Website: bh-photo
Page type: customer-info-address
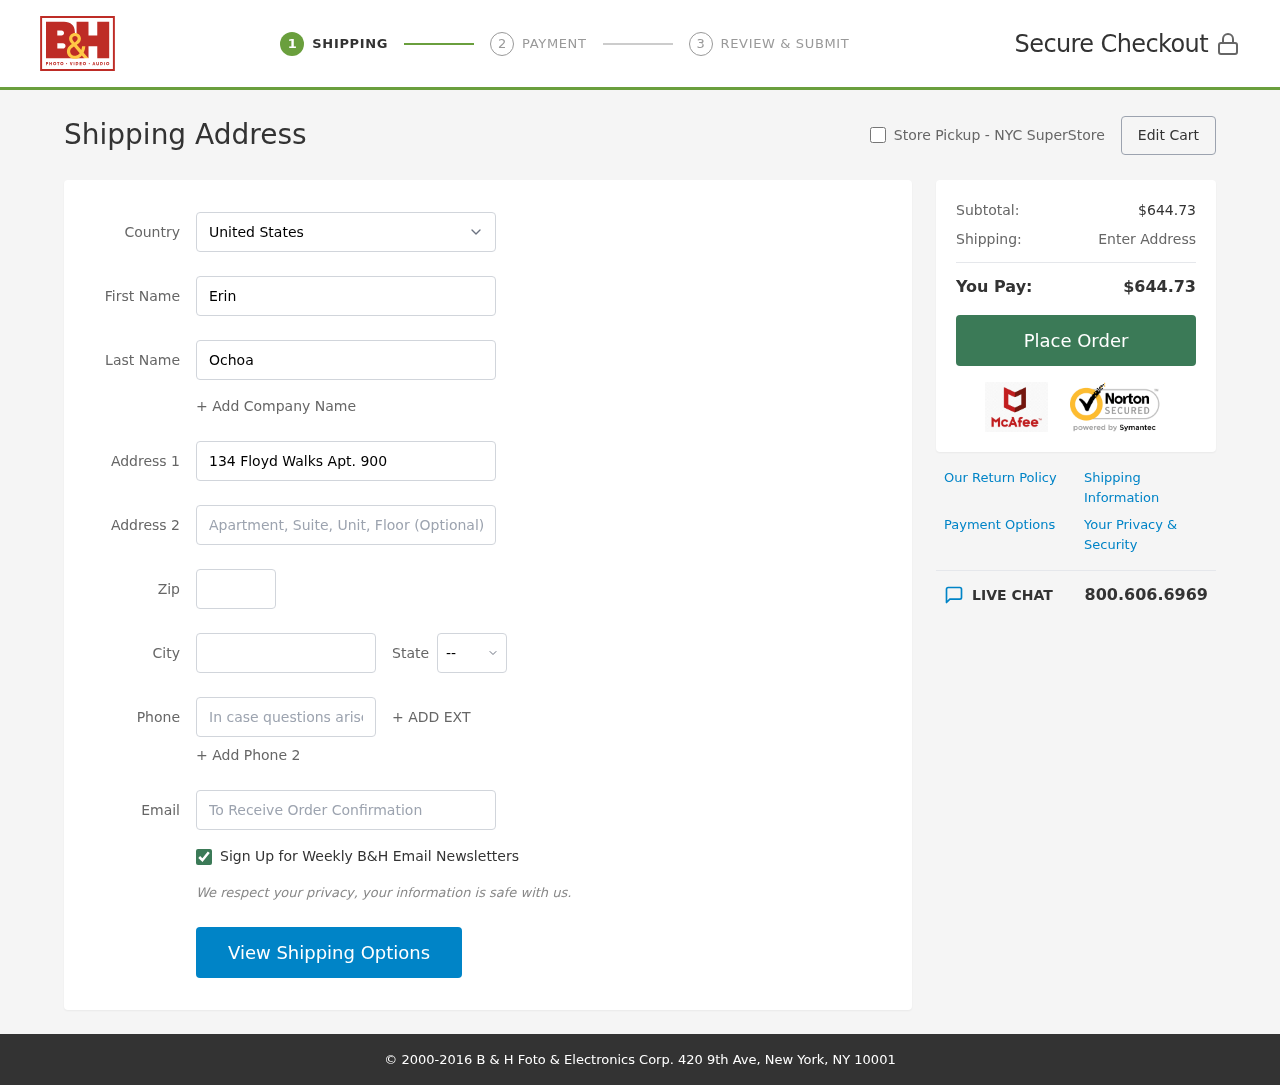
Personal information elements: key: PII_CITY
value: Melissabury
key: PII_COUNTRY
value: United States
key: PII_EMAIL
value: erin_ochoa@yahoo.com
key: PII_FIRSTNAME
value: Erin
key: PII_LASTNAME
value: Ochoa
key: PII_PHONE
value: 5032975417
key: PII_POSTCODE
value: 88393
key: PII_STATE_ABBR
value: KY
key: PII_STREET
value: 134 Floyd Walks Apt. 900
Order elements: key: ORDER_SUBTOTAL
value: $644.73
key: ORDER_TOTAL
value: $644.73